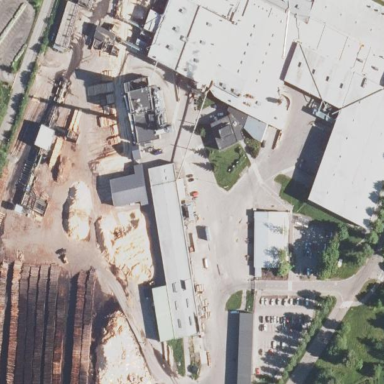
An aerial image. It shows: Industrial area that houses sawmill.